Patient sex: M
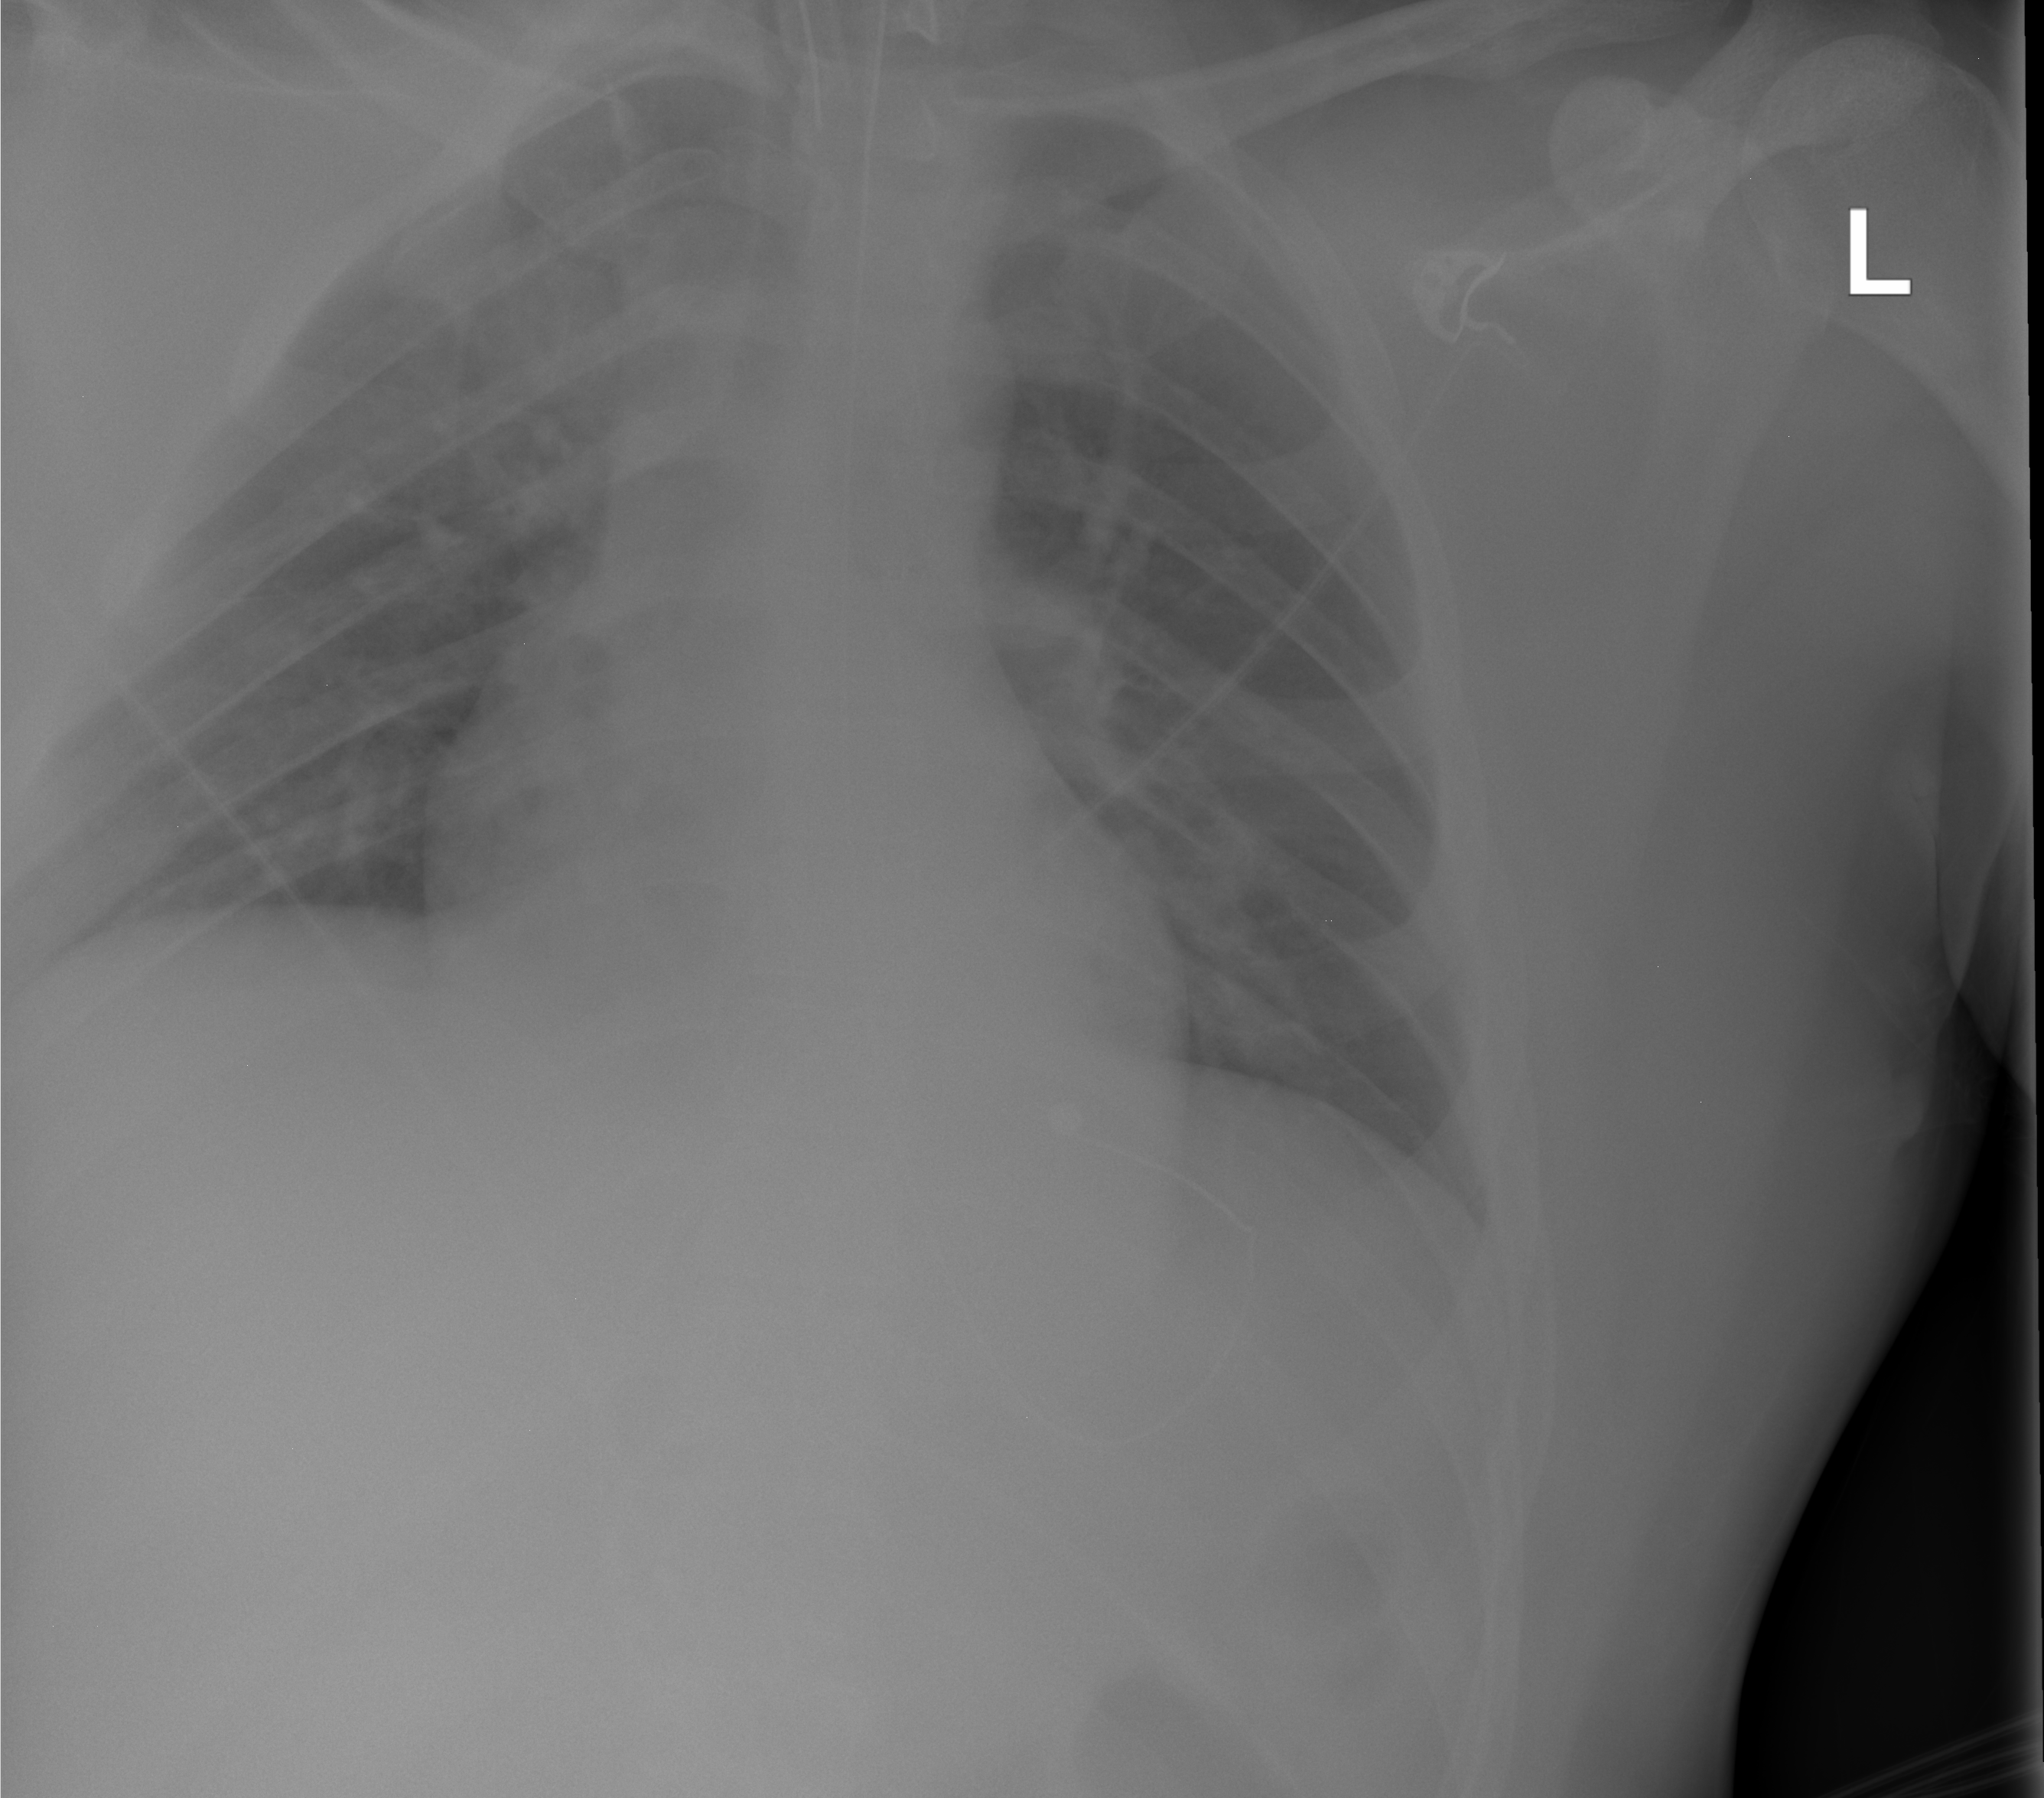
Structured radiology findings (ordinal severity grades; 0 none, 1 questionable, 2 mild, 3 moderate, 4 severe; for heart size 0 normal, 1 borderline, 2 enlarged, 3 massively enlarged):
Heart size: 2
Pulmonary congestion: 0
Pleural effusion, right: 0
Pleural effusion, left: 1
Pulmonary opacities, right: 2
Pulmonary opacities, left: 2
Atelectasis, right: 0
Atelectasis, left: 0